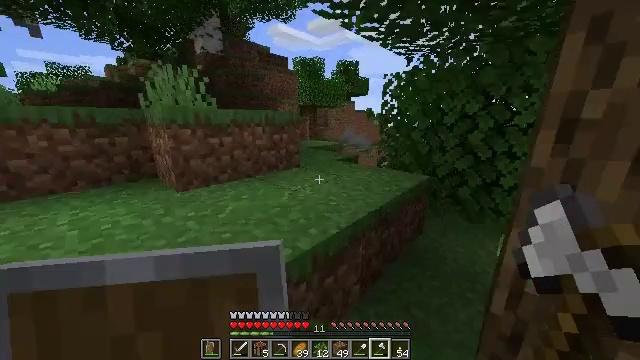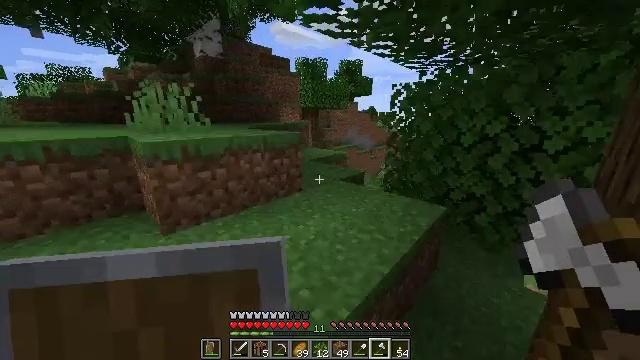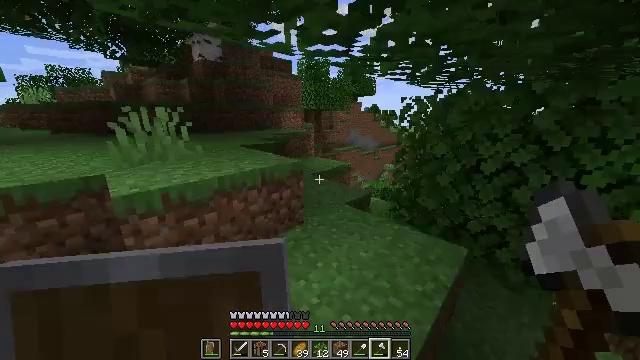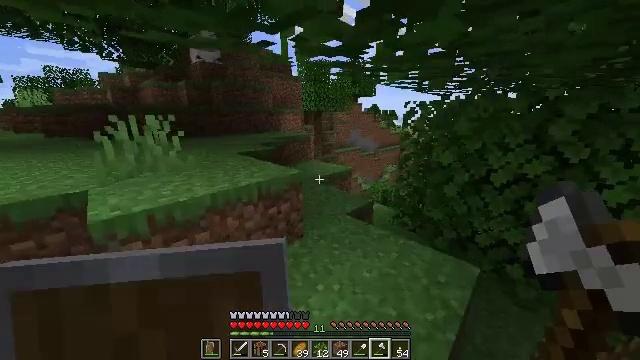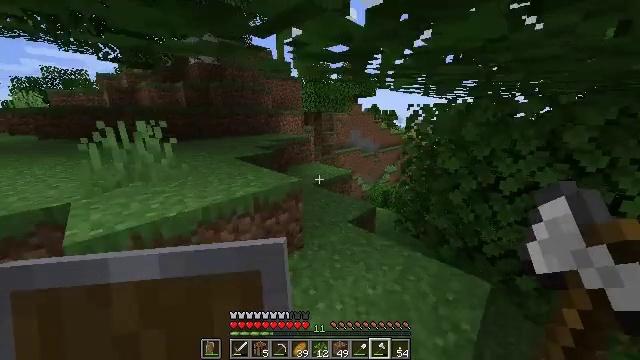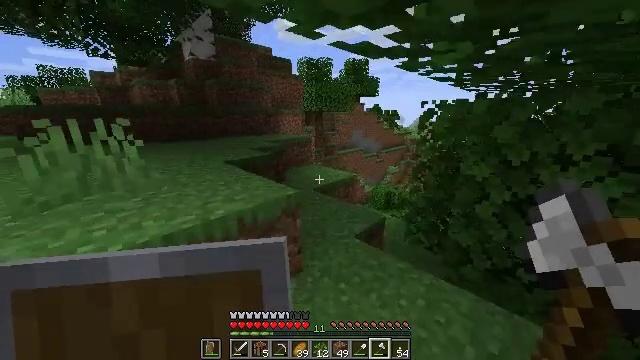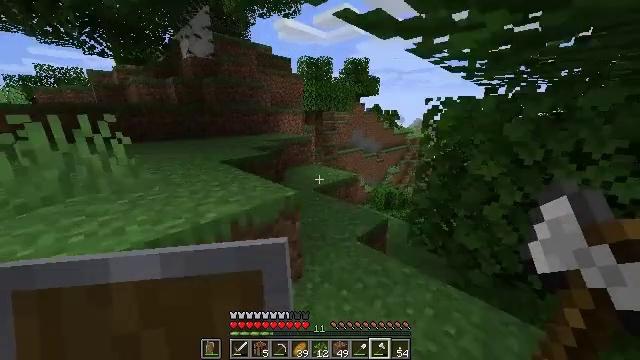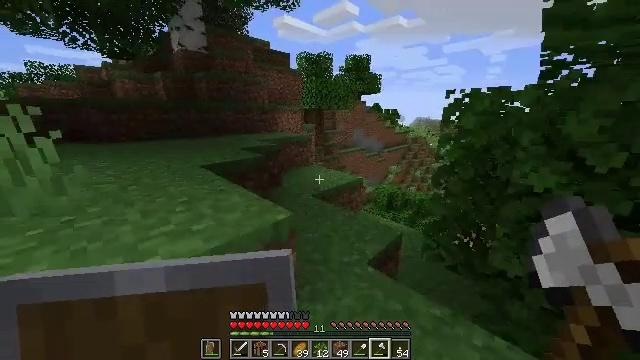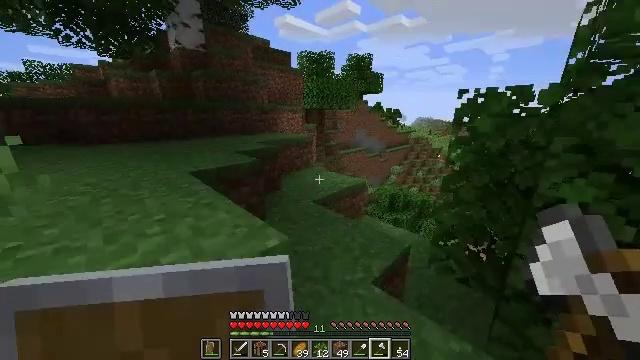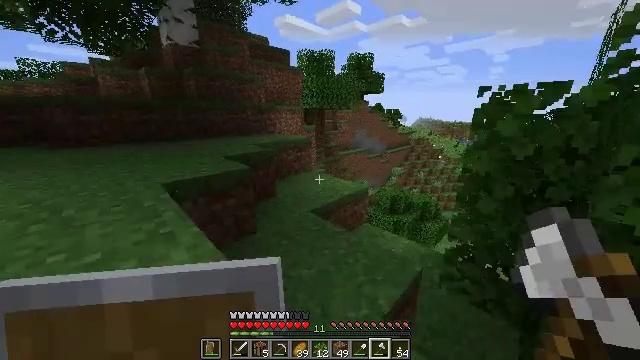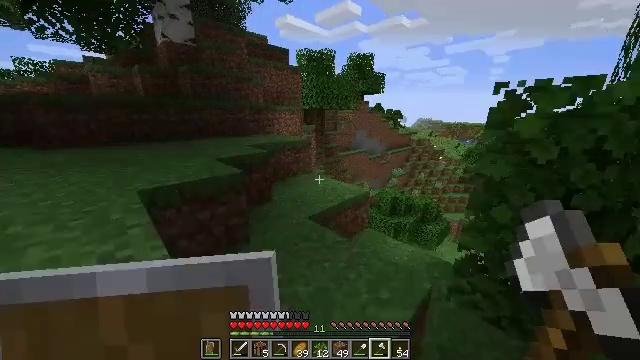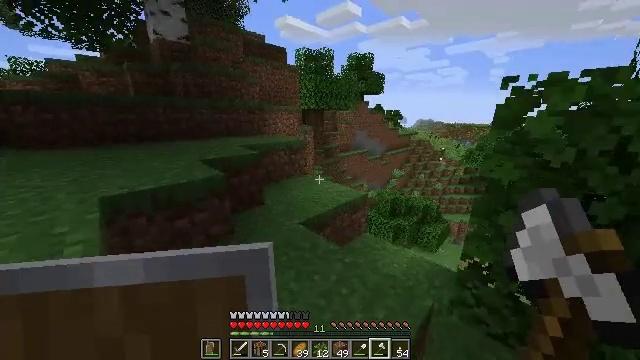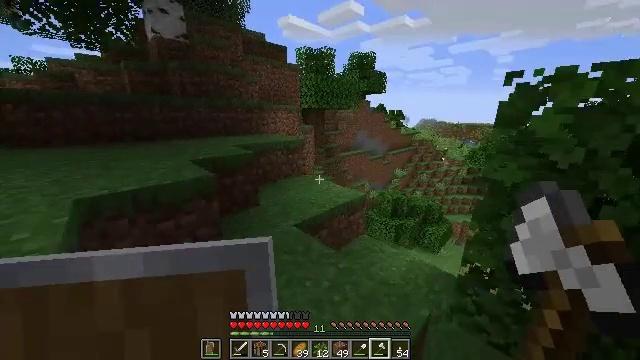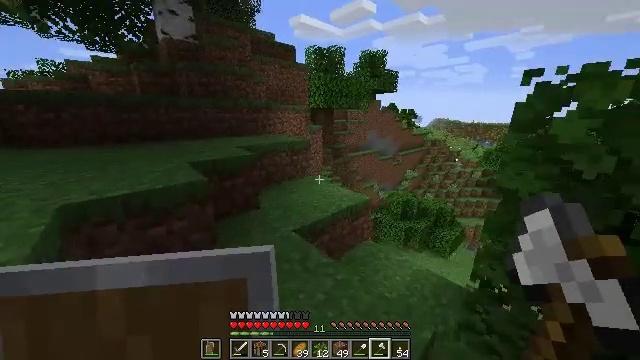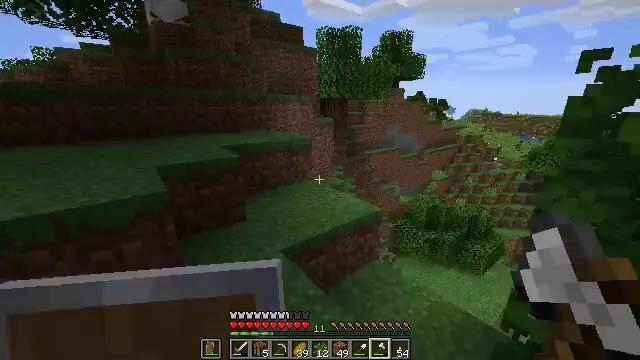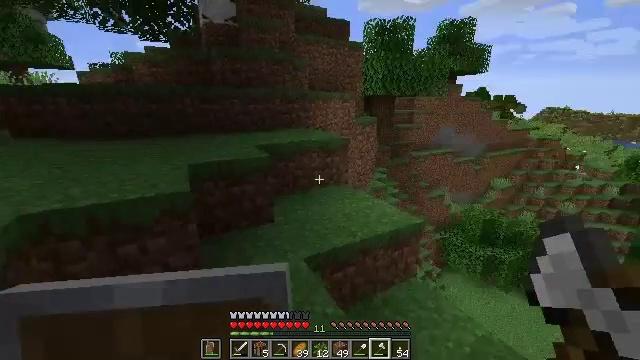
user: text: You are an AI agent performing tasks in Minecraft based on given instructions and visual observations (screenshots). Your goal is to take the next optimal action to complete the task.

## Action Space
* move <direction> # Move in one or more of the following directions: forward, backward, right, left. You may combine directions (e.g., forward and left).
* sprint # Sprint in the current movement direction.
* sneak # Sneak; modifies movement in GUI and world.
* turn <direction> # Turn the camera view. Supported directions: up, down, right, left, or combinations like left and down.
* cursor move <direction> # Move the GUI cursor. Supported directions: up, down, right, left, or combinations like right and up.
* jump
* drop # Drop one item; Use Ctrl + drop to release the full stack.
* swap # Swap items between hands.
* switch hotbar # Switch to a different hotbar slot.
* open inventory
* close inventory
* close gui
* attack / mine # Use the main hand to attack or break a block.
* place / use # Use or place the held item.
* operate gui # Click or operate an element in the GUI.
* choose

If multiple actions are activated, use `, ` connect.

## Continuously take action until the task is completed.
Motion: motion action
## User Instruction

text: Use oak planks to craft an oak sign.
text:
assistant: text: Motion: move forward, jump
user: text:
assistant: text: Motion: move forward, jump
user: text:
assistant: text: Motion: move forward, jump
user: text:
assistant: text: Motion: move forward, jump
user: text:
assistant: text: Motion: move forward
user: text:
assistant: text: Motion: move forward
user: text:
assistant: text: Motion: move forward
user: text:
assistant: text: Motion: move forward, sprint
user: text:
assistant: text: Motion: move forward, sprint
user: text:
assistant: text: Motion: move forward, sprint
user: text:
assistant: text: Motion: move forward and move right, sprint
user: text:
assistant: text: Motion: move forward and move right
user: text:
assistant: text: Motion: move forward and move right, turn left
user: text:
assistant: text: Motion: move forward and move right, turn left
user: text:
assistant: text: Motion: move forward and move right, turn left
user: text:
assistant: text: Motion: move forward, turn left
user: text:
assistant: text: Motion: move forward, turn left
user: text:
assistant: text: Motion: move forward, turn left
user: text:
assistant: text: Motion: move forward
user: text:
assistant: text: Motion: move forward
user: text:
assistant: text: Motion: move forward
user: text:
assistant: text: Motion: move forward, turn left
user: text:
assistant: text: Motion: move forward, jump
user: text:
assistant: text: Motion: move forward, jump
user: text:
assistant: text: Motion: move forward, jump
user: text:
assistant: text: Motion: move forward, jump
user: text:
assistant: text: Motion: move forward, jump
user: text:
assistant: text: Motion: move forward, jump
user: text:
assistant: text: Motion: move forward, jump
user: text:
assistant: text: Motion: move forward